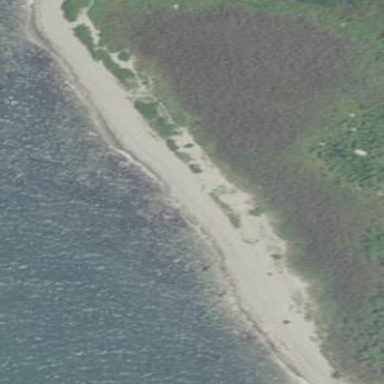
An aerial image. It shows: Sandy beach with natural surroundings.